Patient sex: M
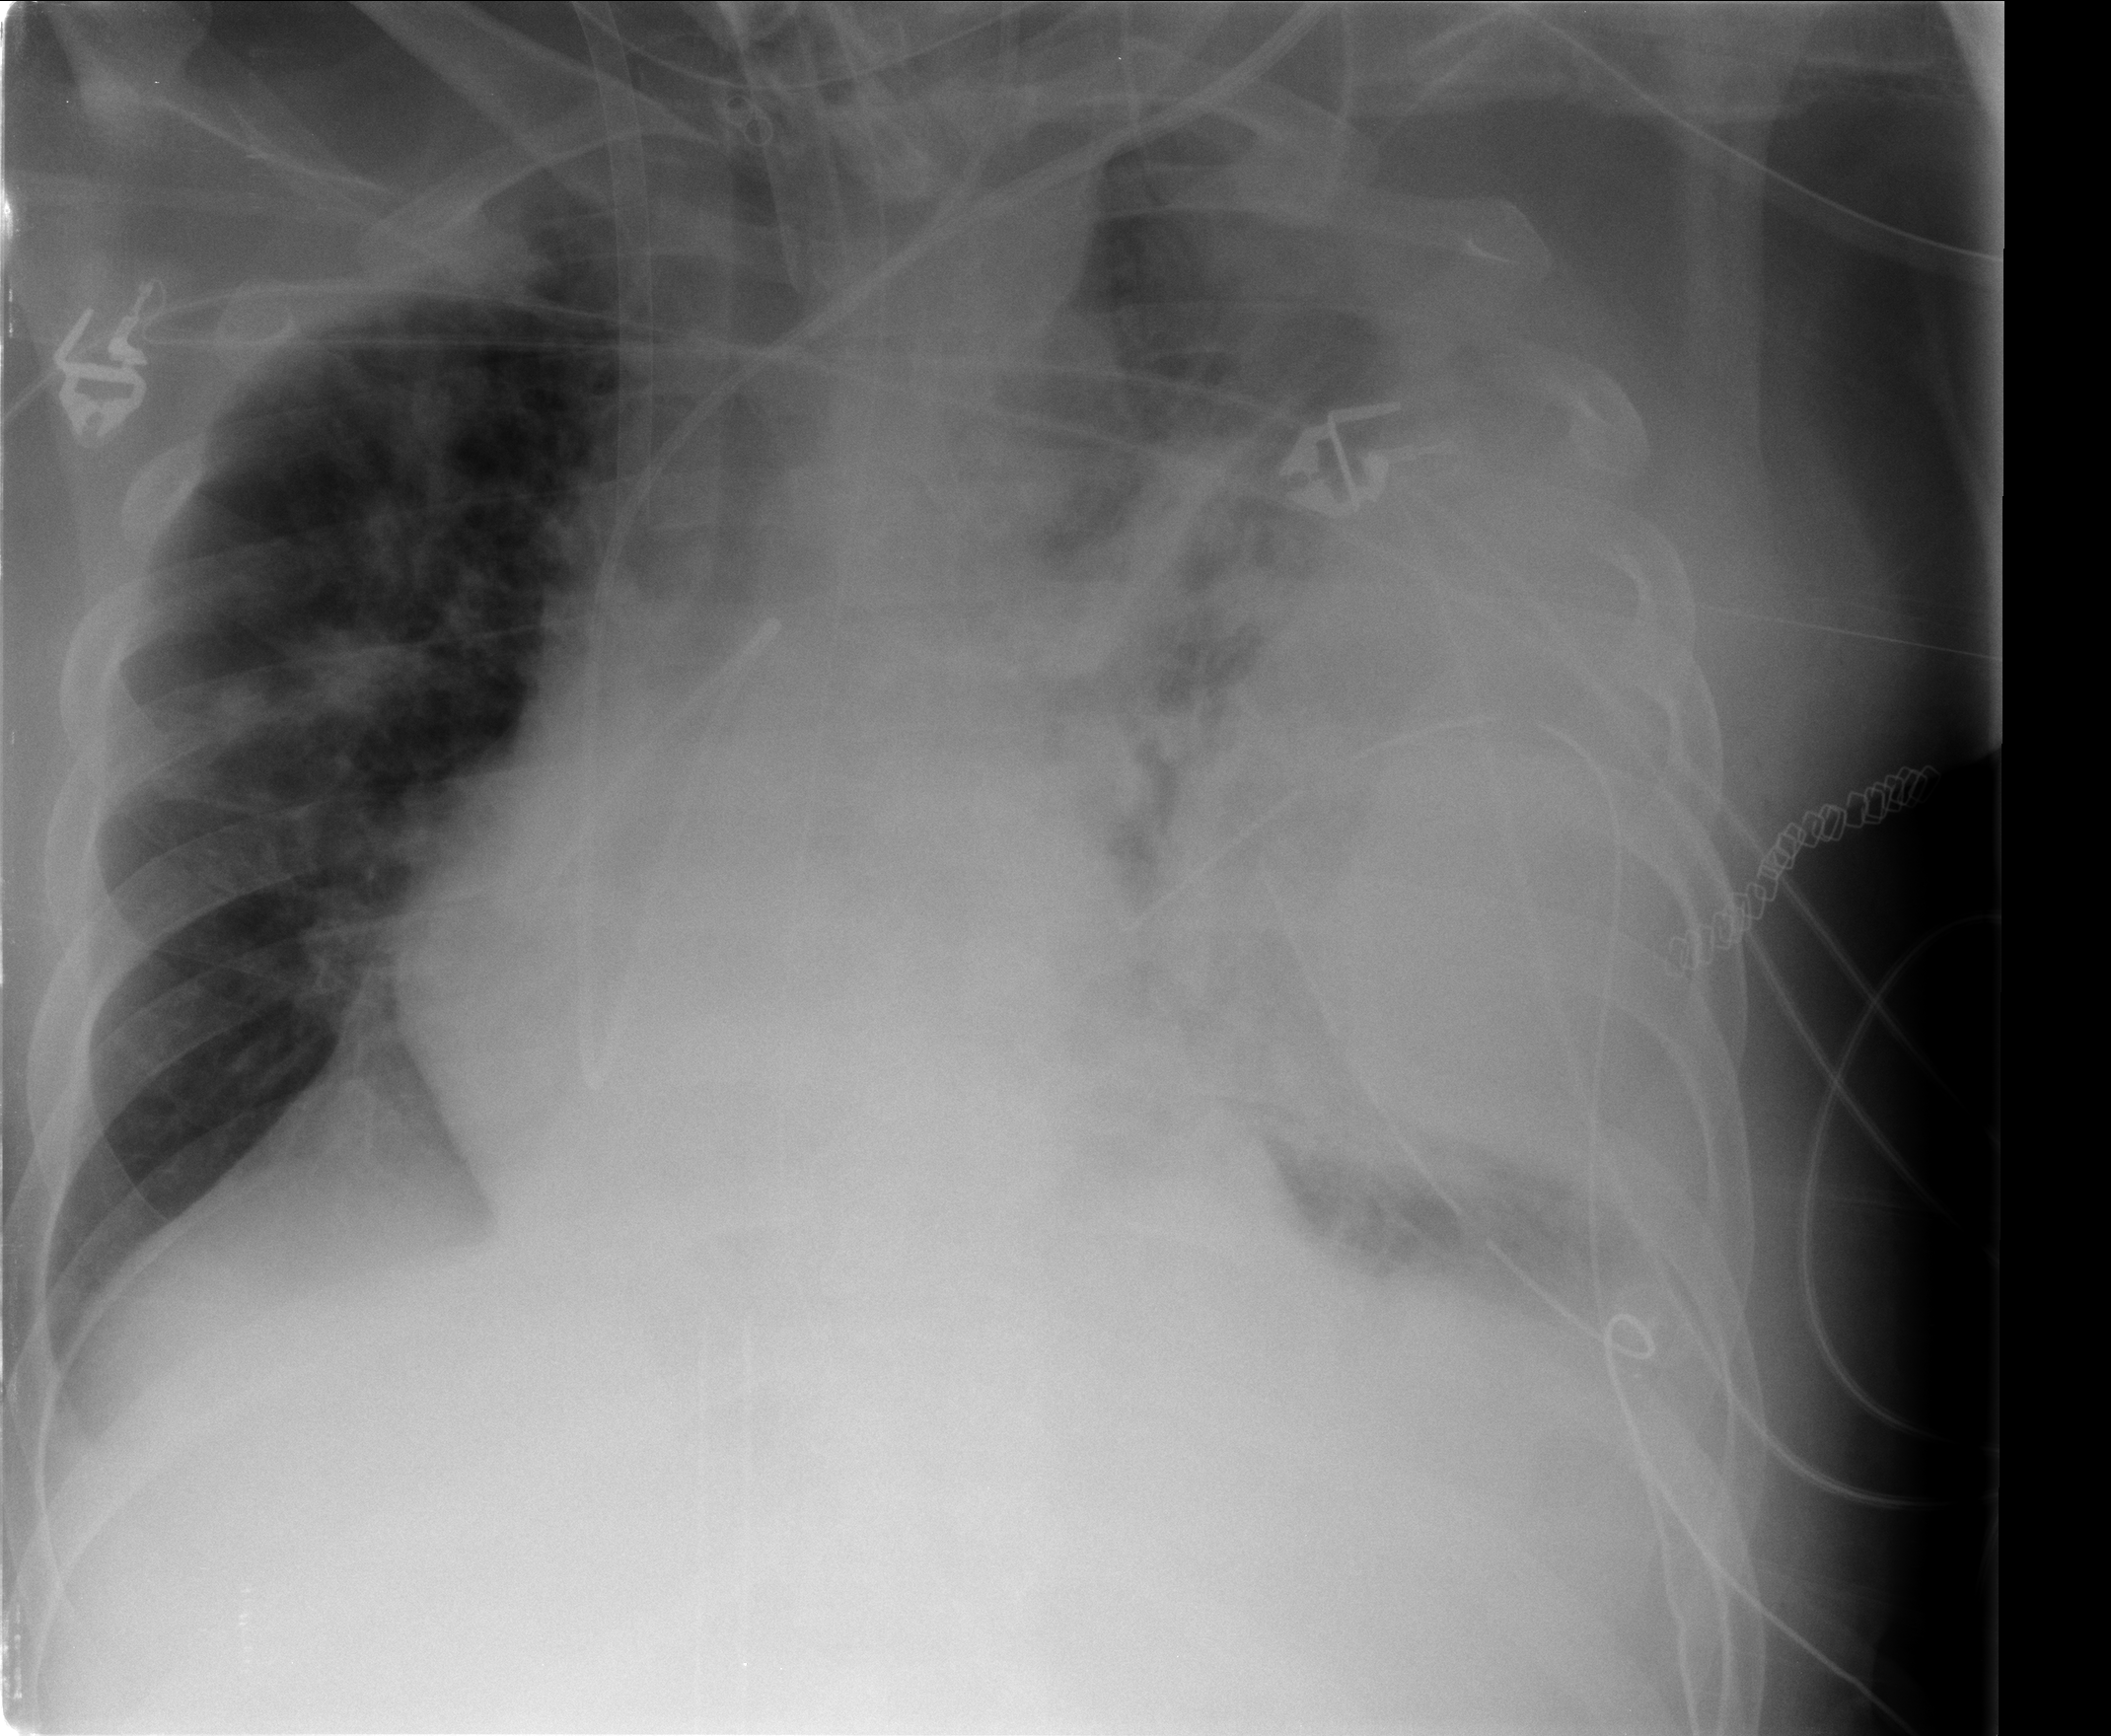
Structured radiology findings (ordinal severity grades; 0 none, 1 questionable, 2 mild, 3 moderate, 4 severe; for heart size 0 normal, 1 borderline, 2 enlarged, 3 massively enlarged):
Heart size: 0
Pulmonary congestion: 0
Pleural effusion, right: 2
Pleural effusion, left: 3
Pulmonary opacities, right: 2
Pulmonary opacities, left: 3
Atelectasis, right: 2
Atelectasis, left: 4